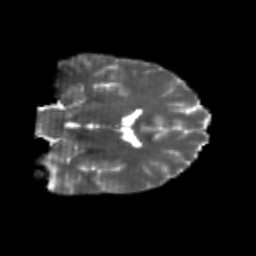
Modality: T2w
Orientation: coronal
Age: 21
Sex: male
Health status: healthy
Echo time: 0.074 s